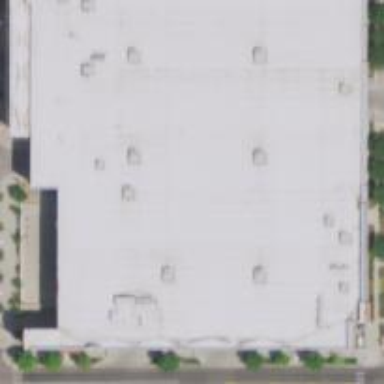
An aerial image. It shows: Retail building housing department store.